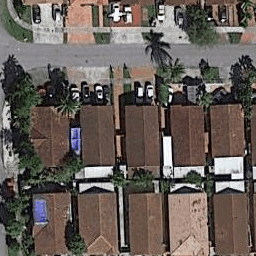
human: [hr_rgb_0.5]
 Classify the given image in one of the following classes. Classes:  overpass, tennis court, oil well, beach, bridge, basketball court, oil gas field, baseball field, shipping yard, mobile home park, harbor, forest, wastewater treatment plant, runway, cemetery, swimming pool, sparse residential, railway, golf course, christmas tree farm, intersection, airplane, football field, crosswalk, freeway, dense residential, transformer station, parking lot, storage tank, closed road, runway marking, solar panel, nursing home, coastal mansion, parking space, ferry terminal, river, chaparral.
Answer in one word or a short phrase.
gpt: dense residential